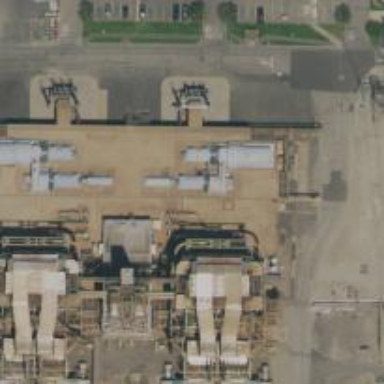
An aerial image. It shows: Steam turbine generator powered by gas.